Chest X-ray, AP view. Patient: 26 years old, sex M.
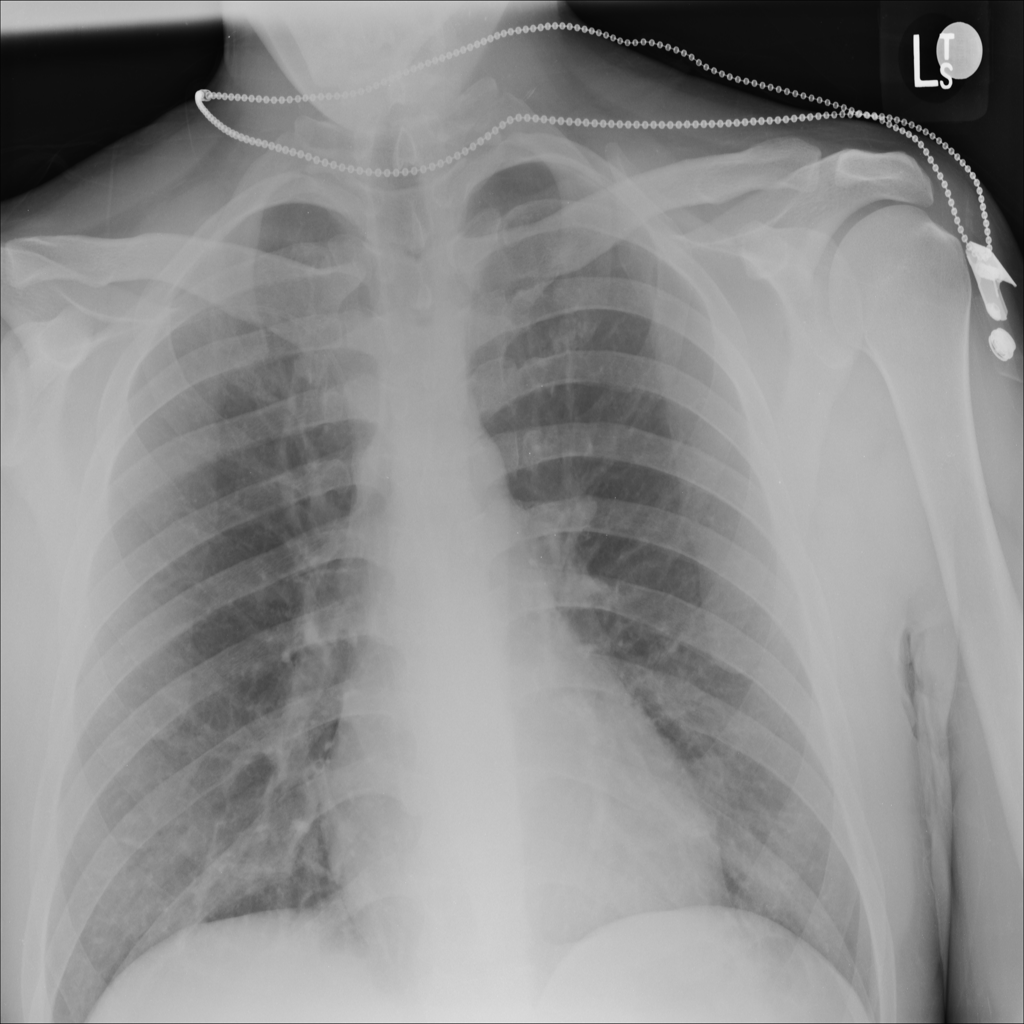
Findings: No Finding